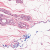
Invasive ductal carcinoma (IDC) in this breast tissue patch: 0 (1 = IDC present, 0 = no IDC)